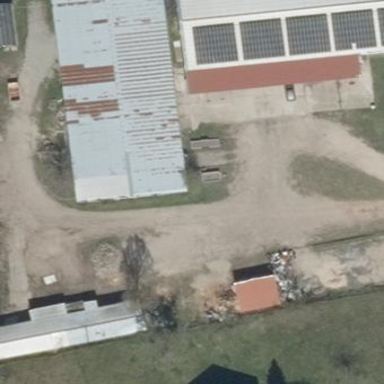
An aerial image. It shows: Community center.